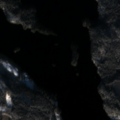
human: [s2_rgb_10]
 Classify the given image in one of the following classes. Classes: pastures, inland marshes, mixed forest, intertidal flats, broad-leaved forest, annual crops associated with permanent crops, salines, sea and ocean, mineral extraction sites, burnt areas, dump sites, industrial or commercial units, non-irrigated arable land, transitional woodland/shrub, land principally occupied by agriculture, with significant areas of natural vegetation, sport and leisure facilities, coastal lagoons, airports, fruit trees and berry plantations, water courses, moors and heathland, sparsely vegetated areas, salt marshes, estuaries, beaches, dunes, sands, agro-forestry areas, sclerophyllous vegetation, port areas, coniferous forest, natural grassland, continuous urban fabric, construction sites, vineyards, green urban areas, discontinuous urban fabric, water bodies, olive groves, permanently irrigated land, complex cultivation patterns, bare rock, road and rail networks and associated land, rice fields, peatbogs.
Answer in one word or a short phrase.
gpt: coniferous forest, mixed forest, water bodies